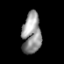
Tissue: prostate
Cell type: T cells
Senescence score: 0.31
Nuclear area (px): 762
Mean DAPI intensity: 148.621